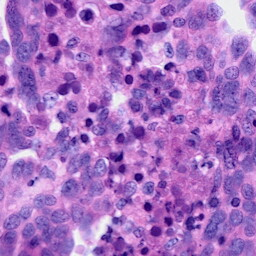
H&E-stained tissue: Ovarian